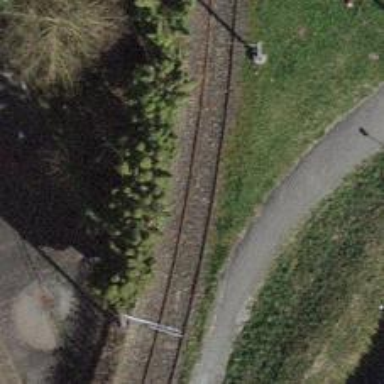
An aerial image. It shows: Single-track electrified railway spur with contact line for service.